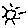
Label: sun